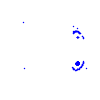
Particle: electron